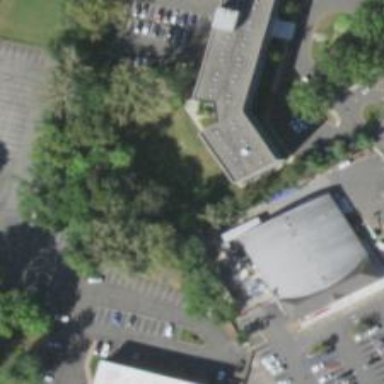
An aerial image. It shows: Supermarket building.